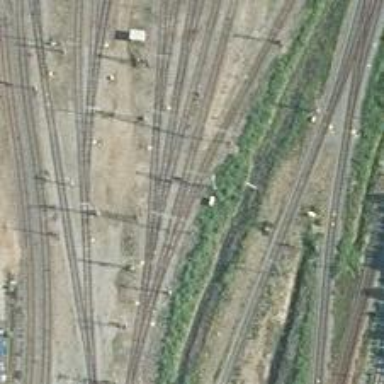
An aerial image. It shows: Railway signal.